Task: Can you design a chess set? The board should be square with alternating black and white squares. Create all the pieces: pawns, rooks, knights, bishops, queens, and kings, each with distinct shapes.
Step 1460:
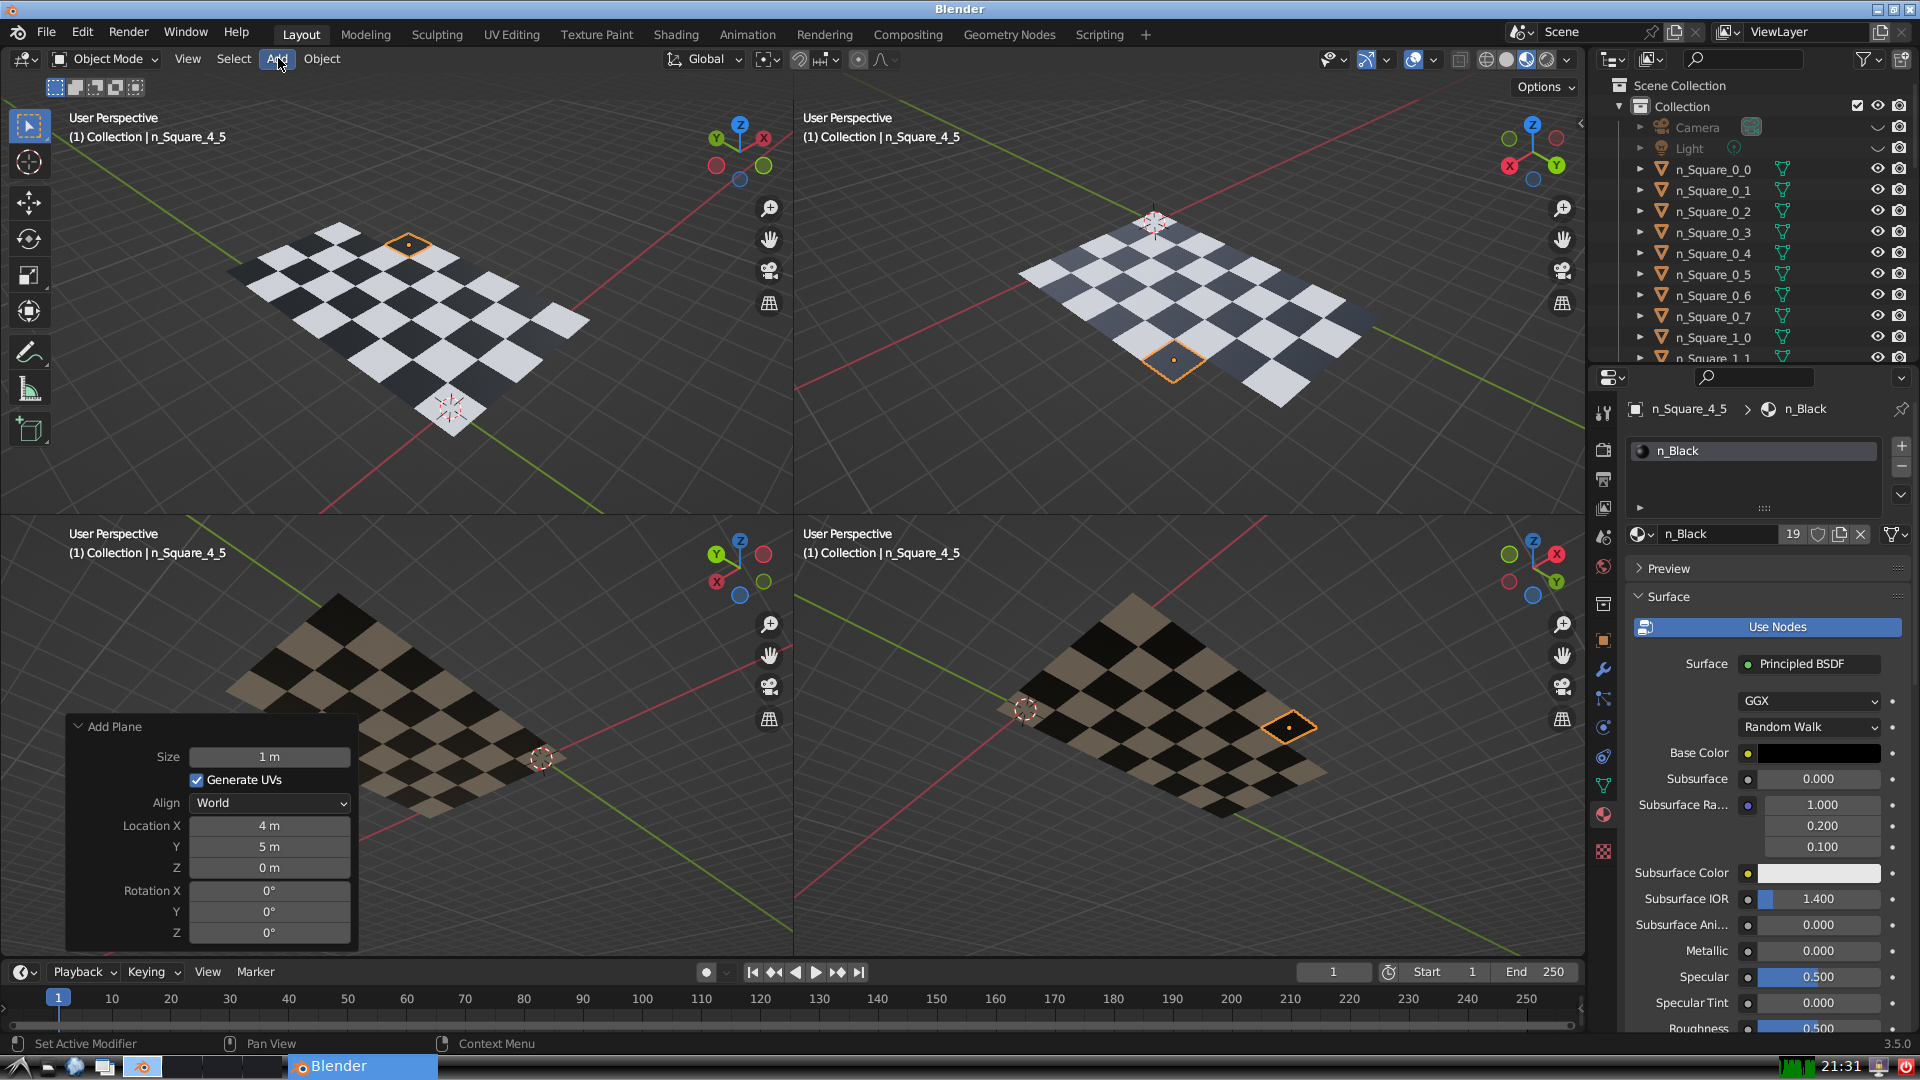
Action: click: no